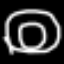
Label: donut